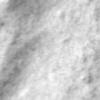
Label: no_change